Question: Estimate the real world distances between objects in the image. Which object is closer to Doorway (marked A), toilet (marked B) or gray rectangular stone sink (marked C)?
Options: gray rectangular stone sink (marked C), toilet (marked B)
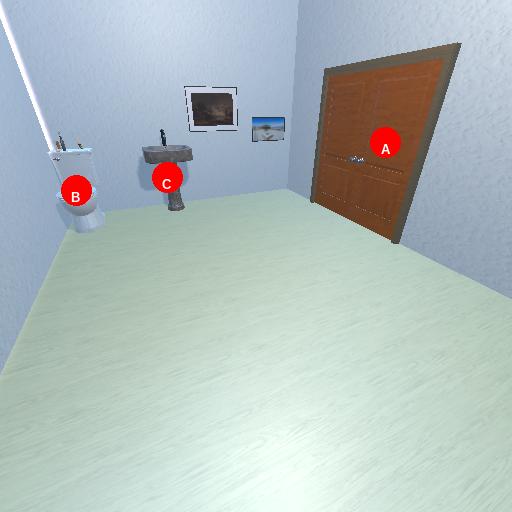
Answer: gray rectangular stone sink (marked C)